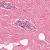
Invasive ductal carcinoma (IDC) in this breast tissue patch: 0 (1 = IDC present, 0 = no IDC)